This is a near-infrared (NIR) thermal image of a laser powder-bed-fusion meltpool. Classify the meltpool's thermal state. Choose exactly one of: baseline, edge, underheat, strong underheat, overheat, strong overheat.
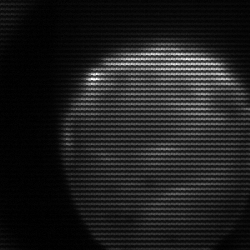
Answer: edge